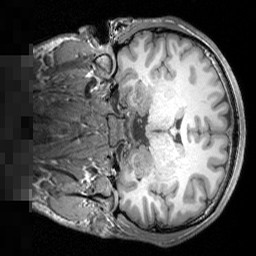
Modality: T1w
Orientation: coronal
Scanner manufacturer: siemens
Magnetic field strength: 3 T
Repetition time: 1.5 s
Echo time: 0.00291 s